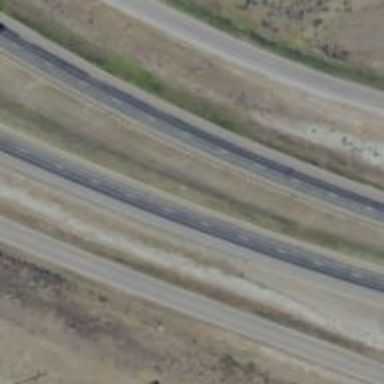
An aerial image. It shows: Asphalt motorway.